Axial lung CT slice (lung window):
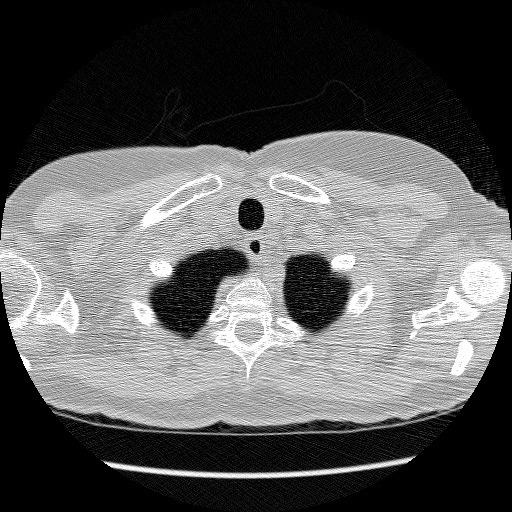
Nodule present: no